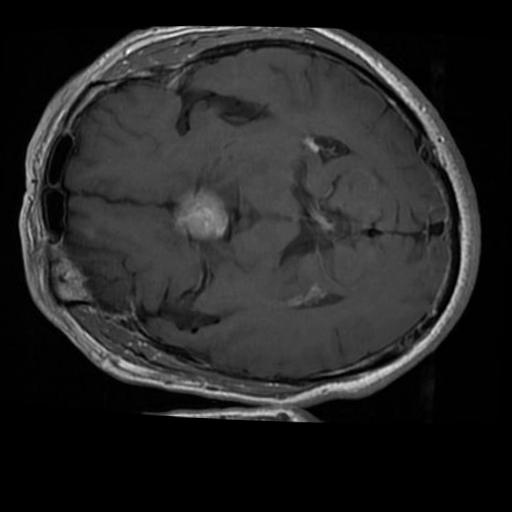
Label: brain_tumor